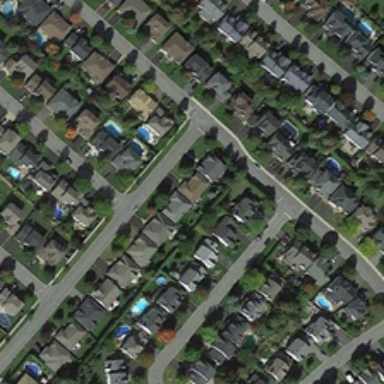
A row of gray roofs are located on both sides of the road .